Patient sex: F
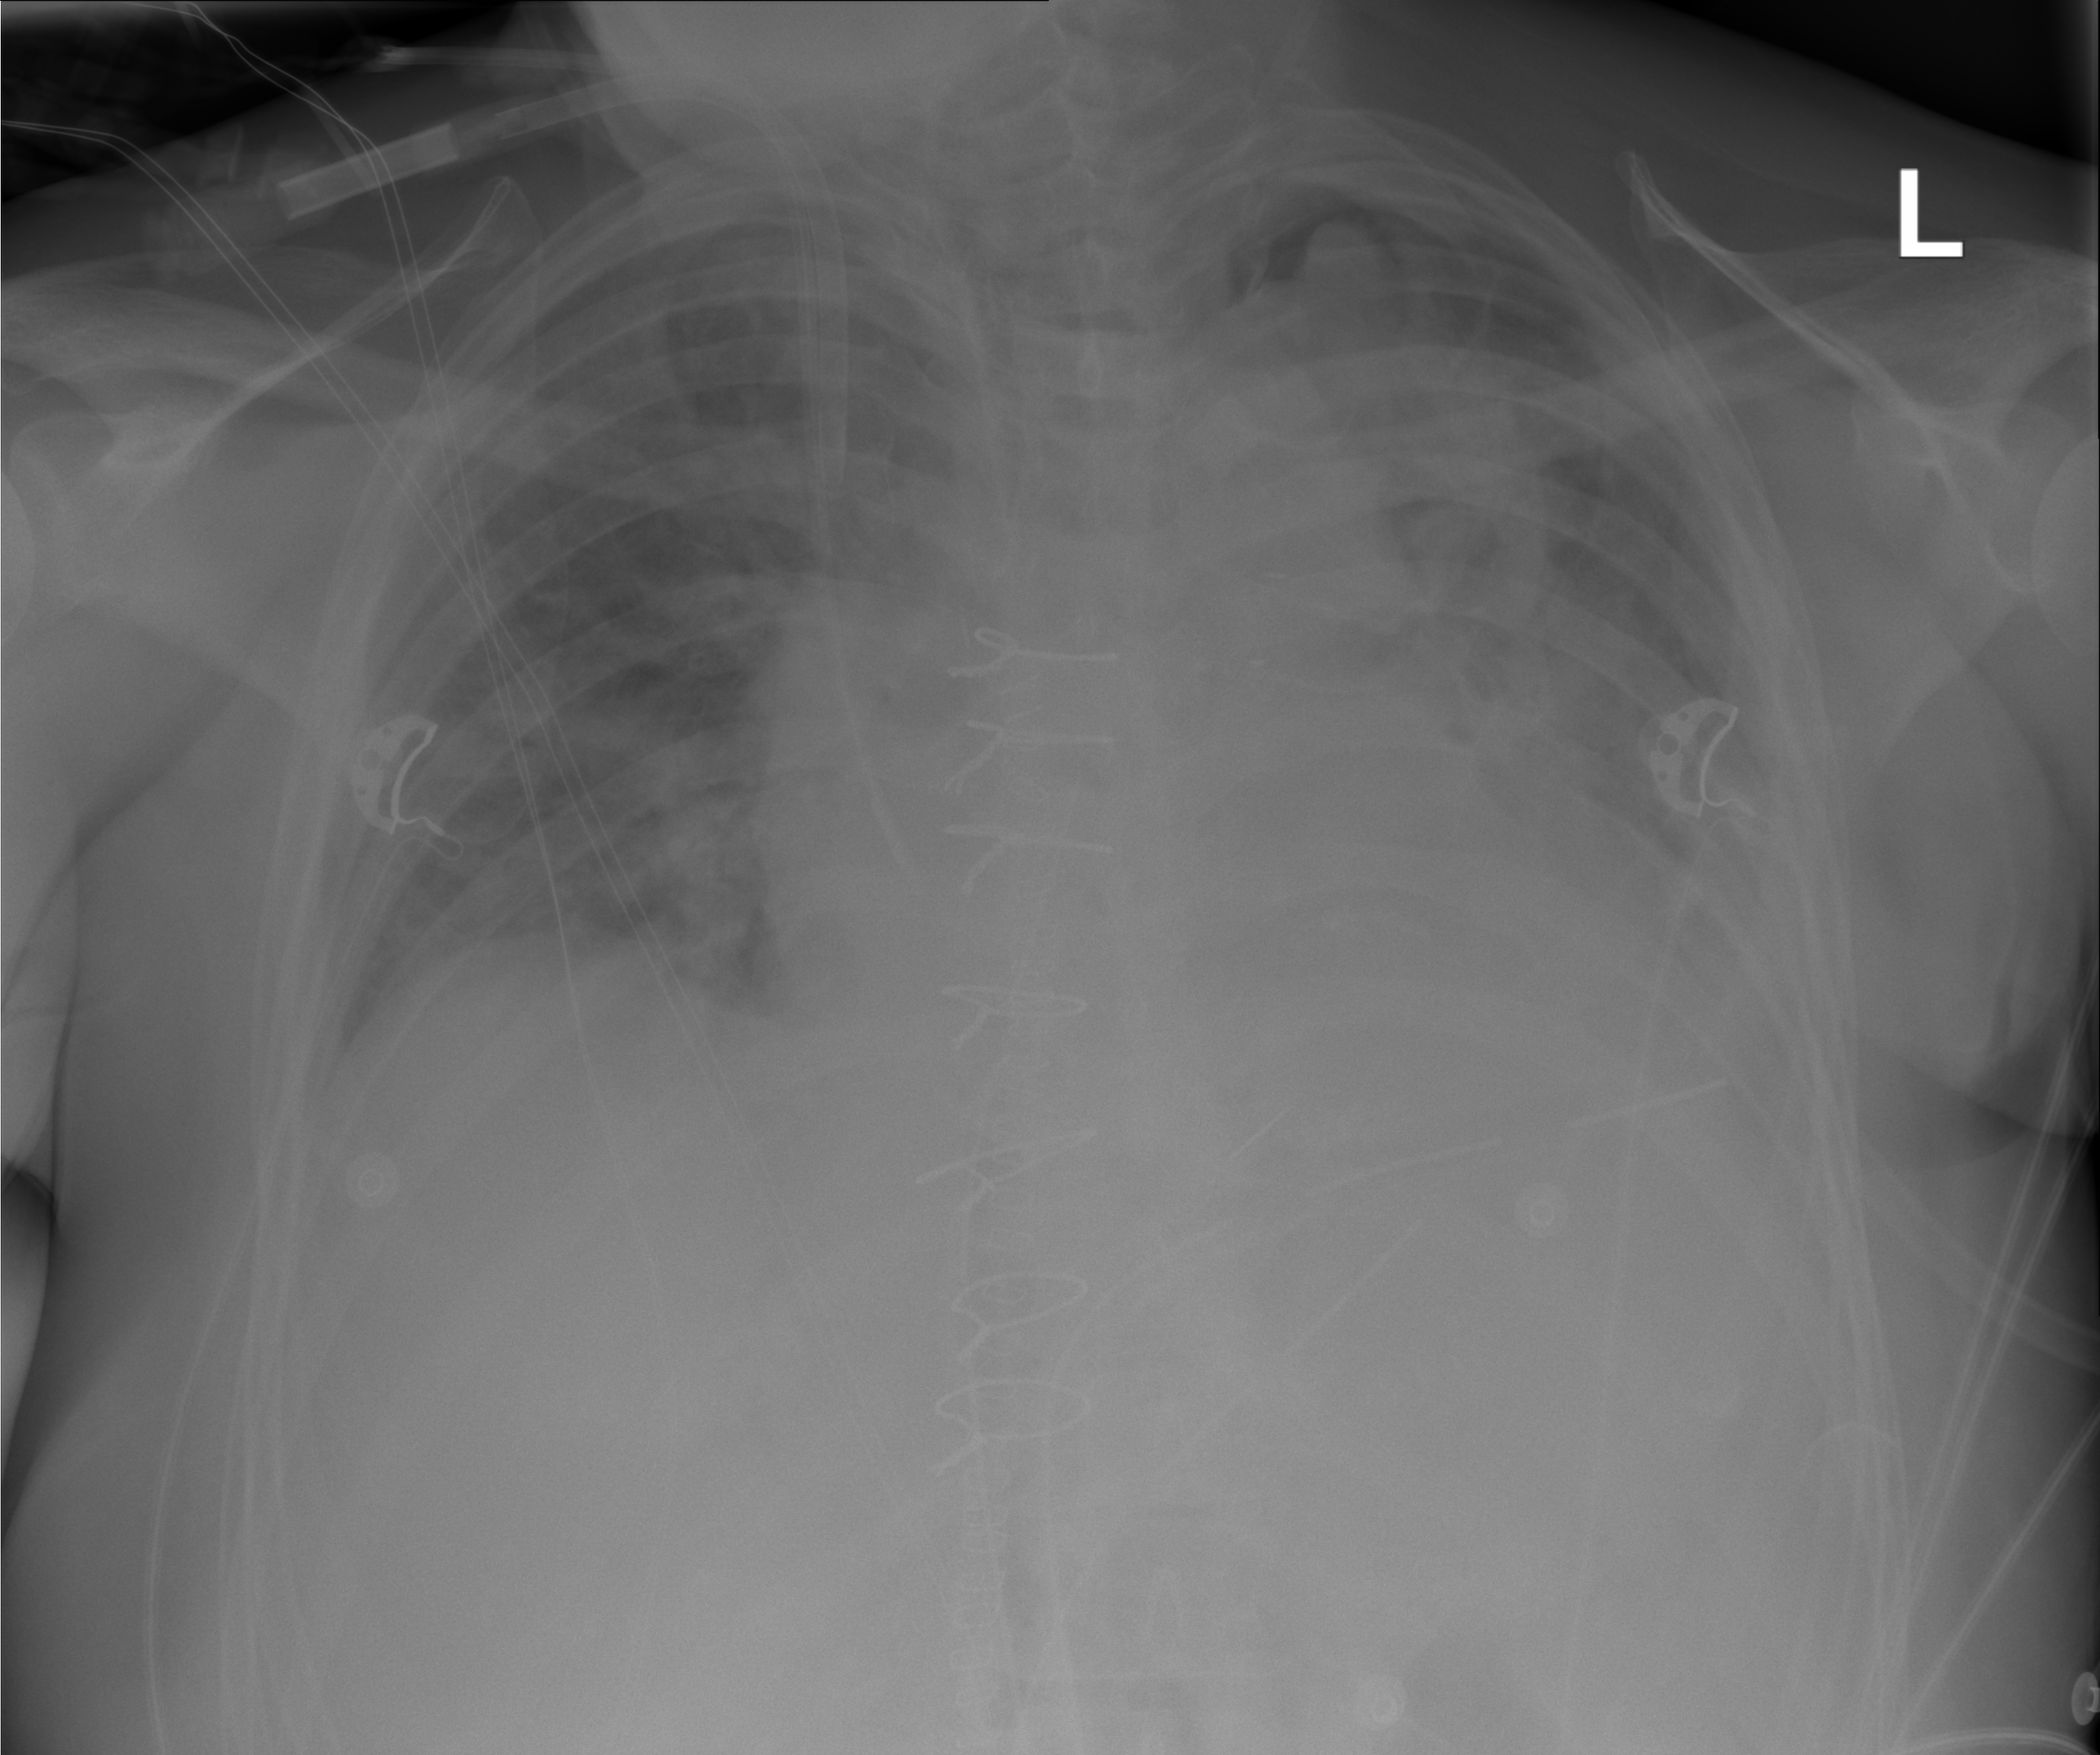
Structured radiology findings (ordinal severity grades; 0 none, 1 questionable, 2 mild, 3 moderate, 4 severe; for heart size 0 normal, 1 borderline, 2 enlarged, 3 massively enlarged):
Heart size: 2
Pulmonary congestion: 3
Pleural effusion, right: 0
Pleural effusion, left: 2
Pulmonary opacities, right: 1
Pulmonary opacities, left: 1
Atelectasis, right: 0
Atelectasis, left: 2